Field crop: maize
Growth stage: 1
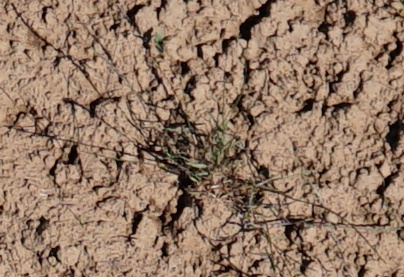
Species: lolium